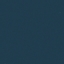
Land use / land cover class: SeaLake